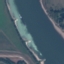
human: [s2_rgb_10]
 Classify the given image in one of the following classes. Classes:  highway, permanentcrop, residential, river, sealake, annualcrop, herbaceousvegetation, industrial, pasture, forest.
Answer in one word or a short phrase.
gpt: River